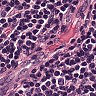
Metastatic tissue present: no